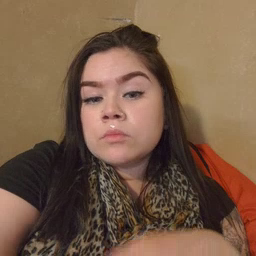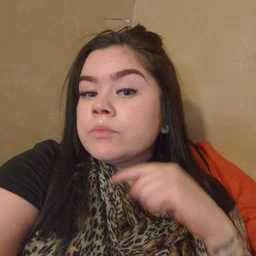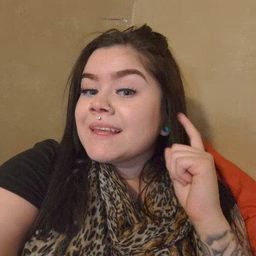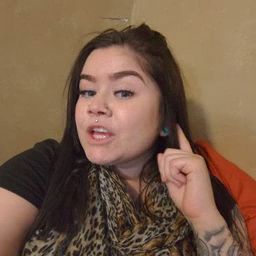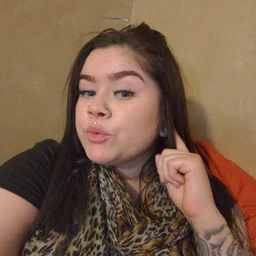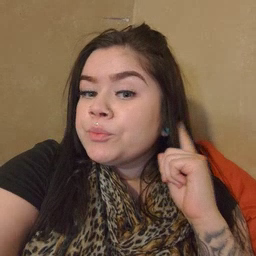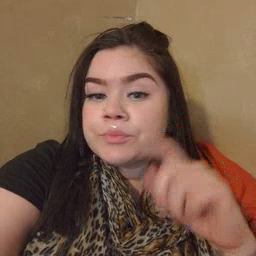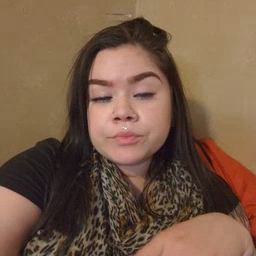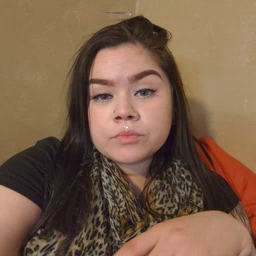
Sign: ear